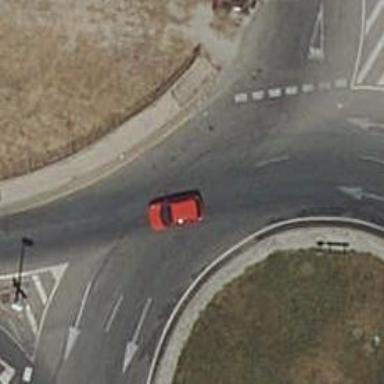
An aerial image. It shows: Roundabout on residential road.